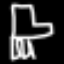
Label: chair